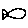
Label: fish